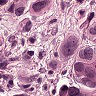
Metastatic tissue present: yes